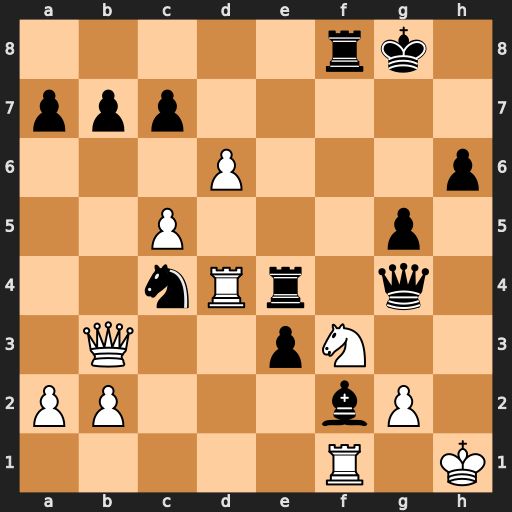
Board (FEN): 5rk1/ppp5/3P3p/2P3p1/2nRr1q1/1Q2pN2/PP3bP1/5R1K
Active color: w
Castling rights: -
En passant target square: -
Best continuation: Qxc4+ Qe6 Rxe4 Qxc4 Rxc4